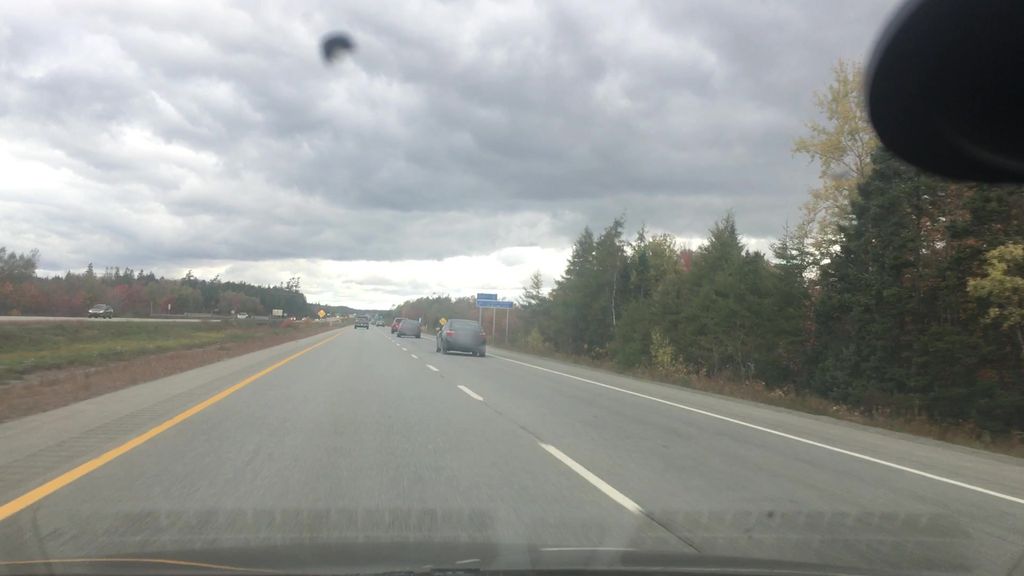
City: halifax